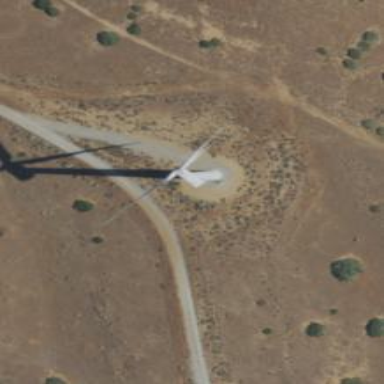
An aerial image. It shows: Wind generator using horizontal axis wind turbines.